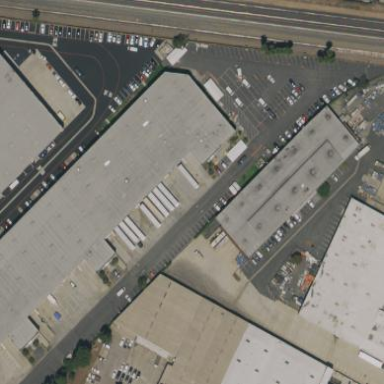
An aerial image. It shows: Warehouse building.